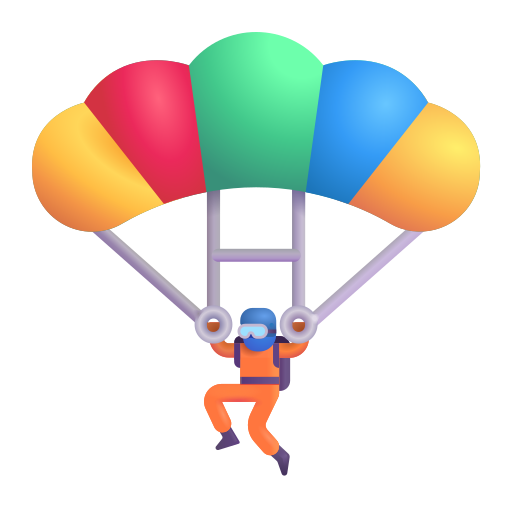
parachute color